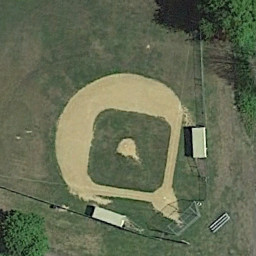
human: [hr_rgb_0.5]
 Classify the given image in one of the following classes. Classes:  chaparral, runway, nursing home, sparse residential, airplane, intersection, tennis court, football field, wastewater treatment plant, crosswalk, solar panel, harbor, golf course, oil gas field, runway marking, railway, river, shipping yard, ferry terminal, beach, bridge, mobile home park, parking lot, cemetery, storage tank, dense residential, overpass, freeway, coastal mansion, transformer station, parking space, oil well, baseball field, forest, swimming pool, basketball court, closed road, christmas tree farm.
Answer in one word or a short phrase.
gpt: baseball field